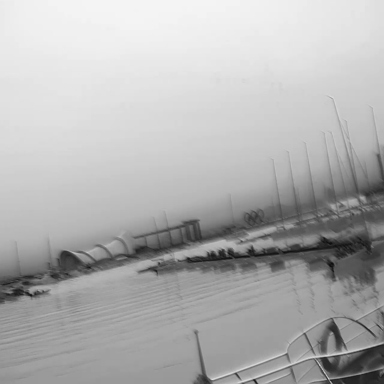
There are nine sailboats in the infrared image.